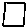
Label: square